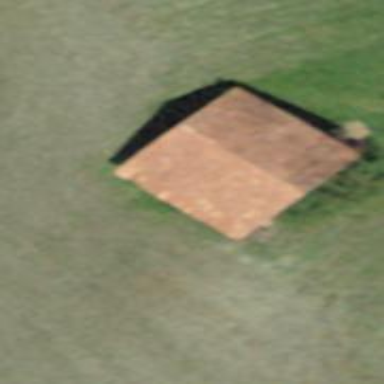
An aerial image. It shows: Barn.